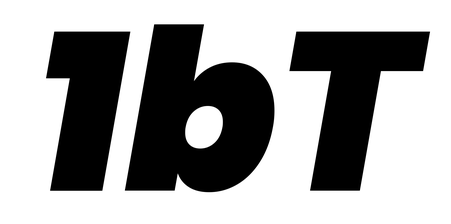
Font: Poppins-BlackItalic